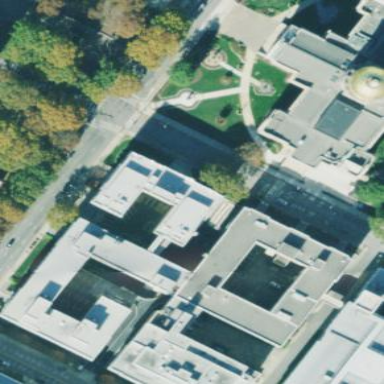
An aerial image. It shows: Government office building.